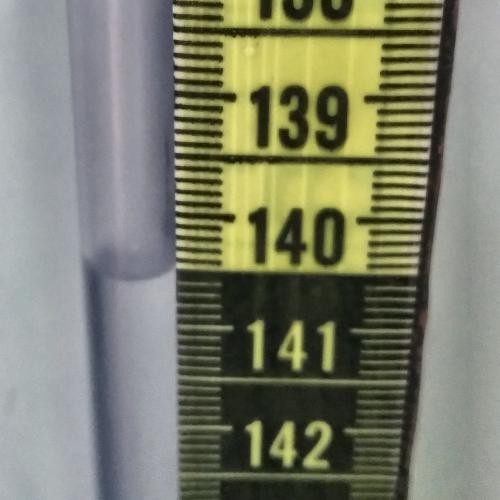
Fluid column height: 140.6 cm